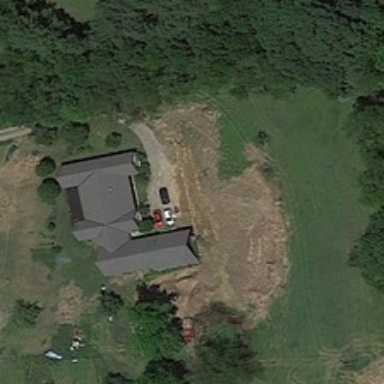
Many green trees and meadows are around a gray building with three cars .